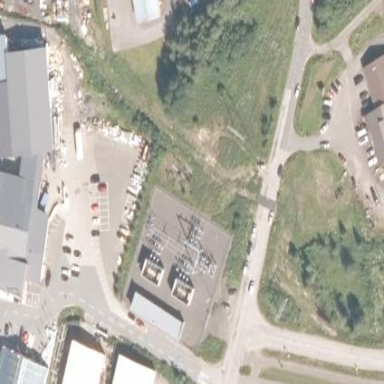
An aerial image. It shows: Distribution level power substation surrounded by fence.